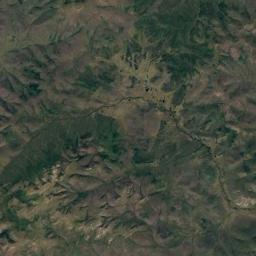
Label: mountain